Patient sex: M
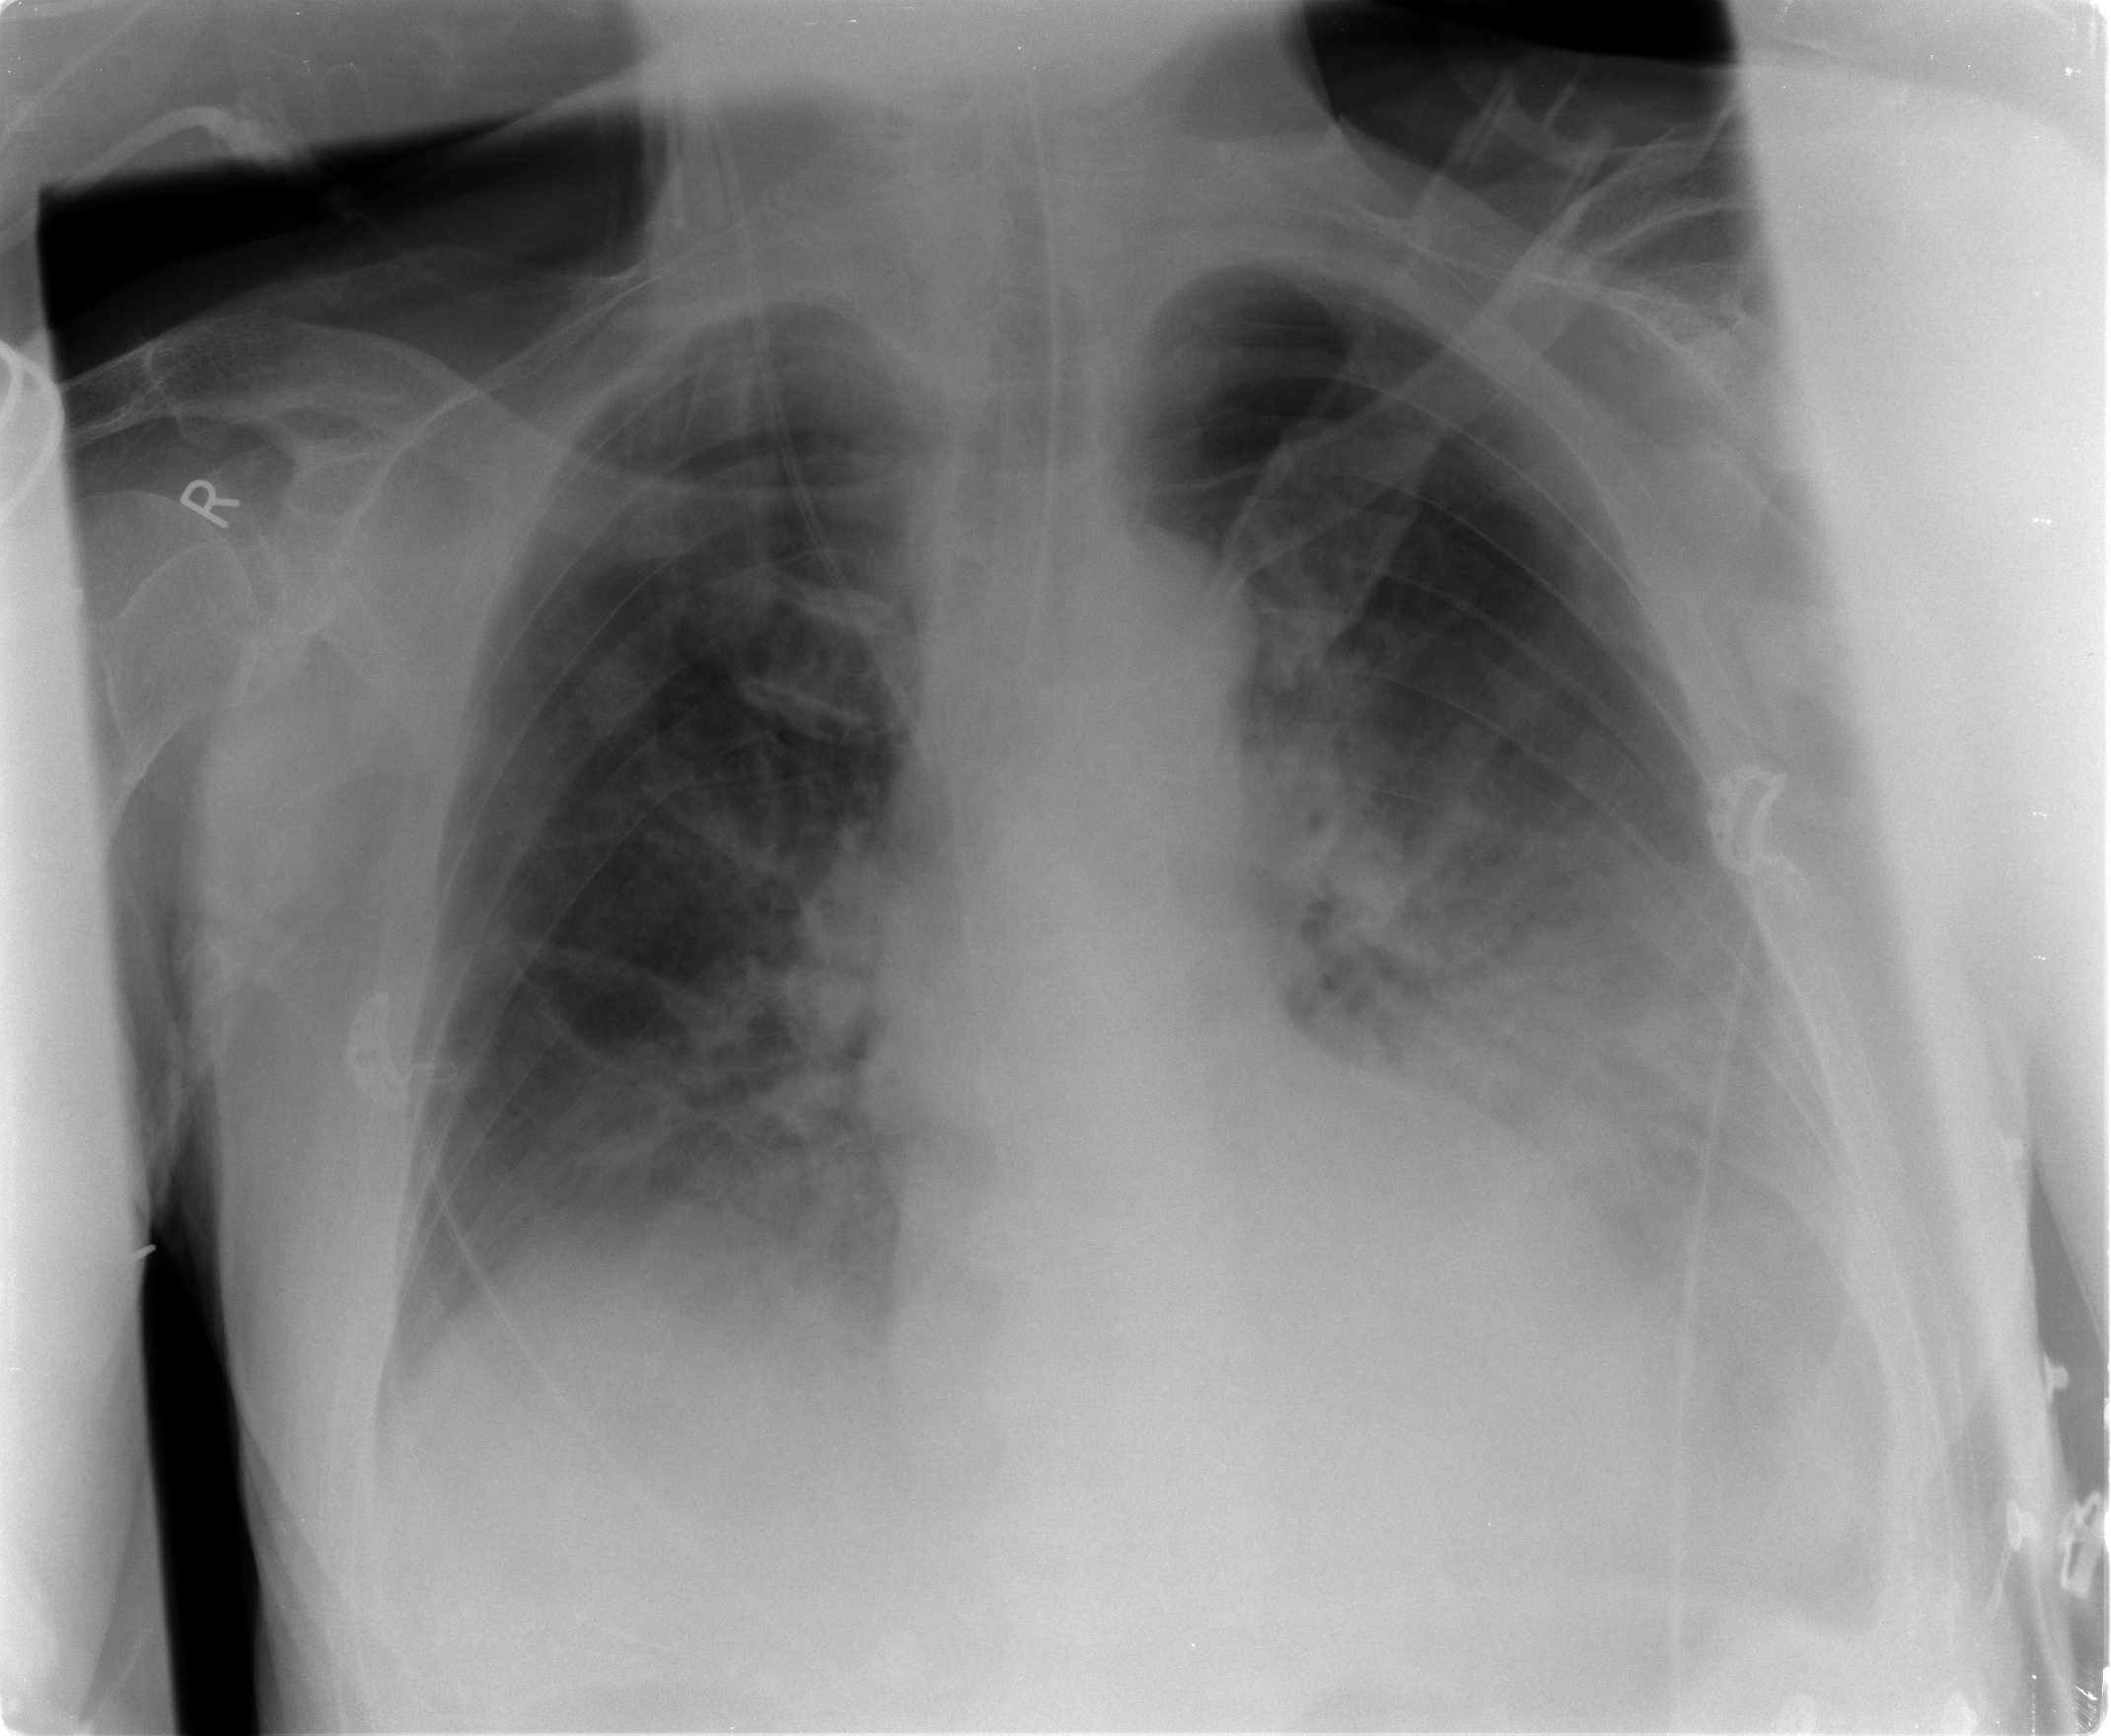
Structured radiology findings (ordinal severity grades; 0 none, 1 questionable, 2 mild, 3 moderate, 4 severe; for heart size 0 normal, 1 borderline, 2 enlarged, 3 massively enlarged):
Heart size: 1
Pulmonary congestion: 1
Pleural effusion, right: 0
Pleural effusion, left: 2
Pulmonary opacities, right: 2
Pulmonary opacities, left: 2
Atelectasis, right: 2
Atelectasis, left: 2